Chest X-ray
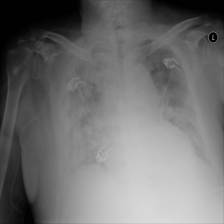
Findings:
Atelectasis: negative
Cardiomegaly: negative
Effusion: negative
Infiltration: negative
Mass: negative
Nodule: negative
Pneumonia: negative
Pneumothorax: negative
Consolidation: negative
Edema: negative
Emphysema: negative
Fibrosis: negative
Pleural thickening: negative
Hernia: negative